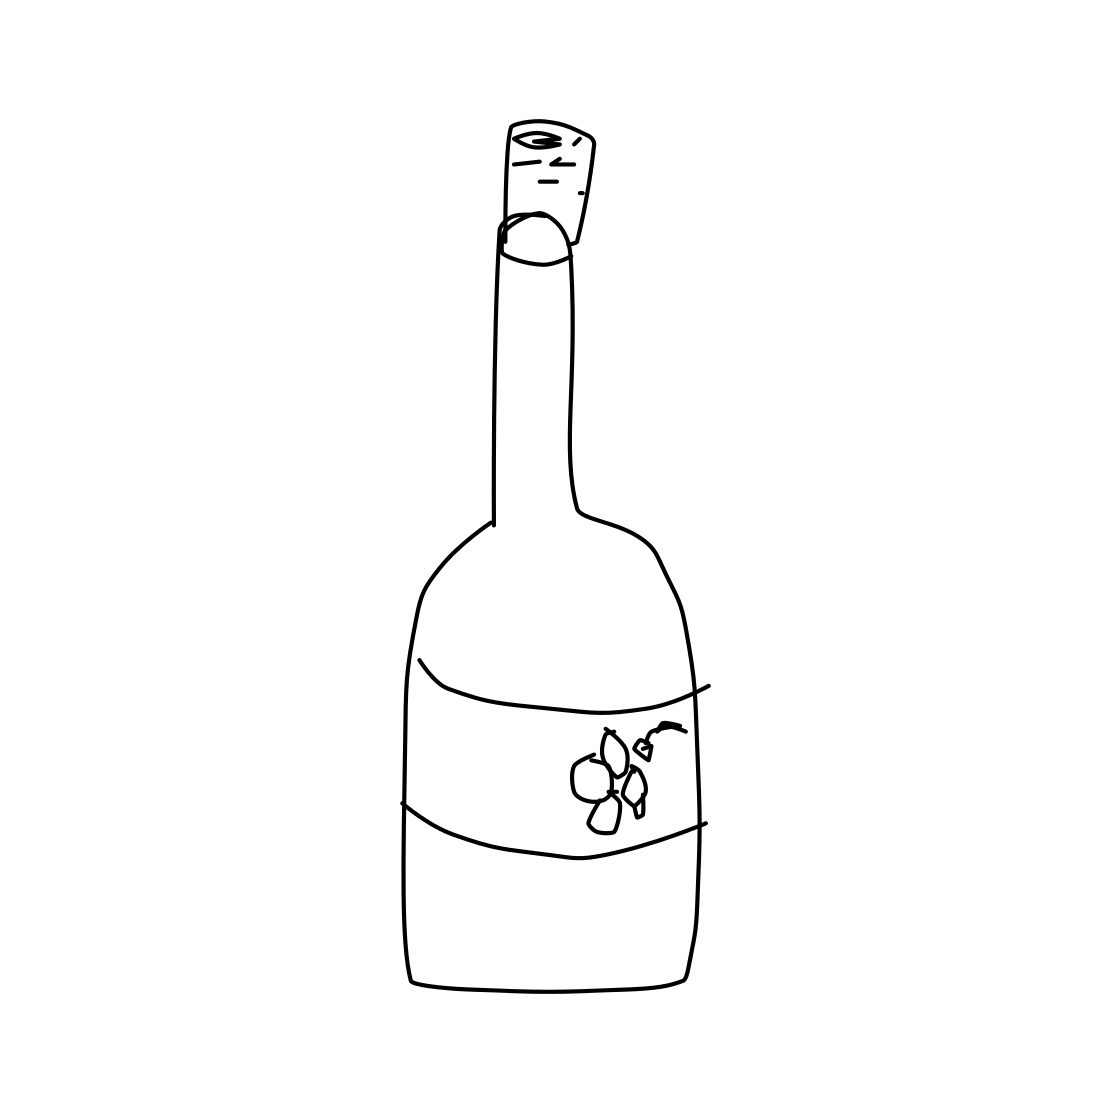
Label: wine-bottle